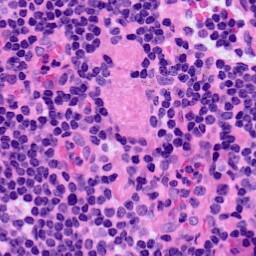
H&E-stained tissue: LymphNode